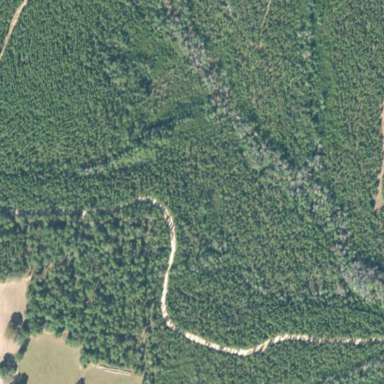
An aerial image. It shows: Forest dominated by needle-leaved trees.